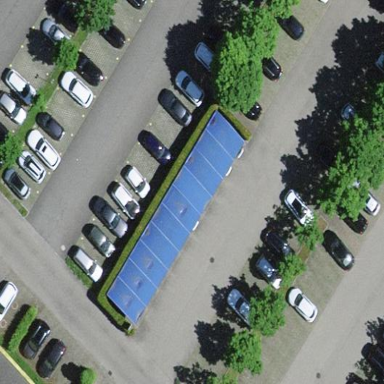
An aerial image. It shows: Parking area with surface.